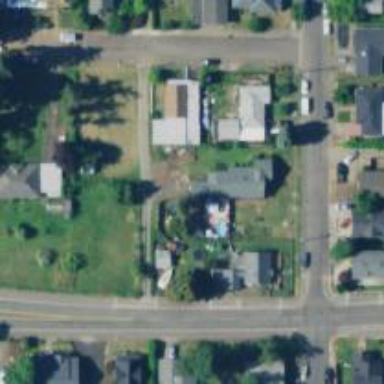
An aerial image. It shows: Alley classified as service road.